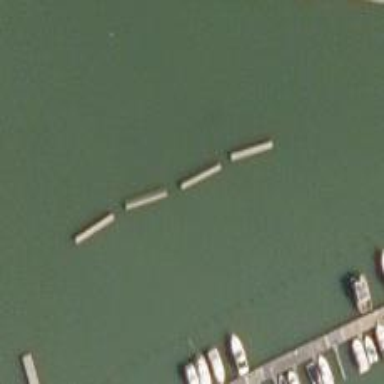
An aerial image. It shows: Breakwater structure.